Question: Count the number of objects in the diagram.
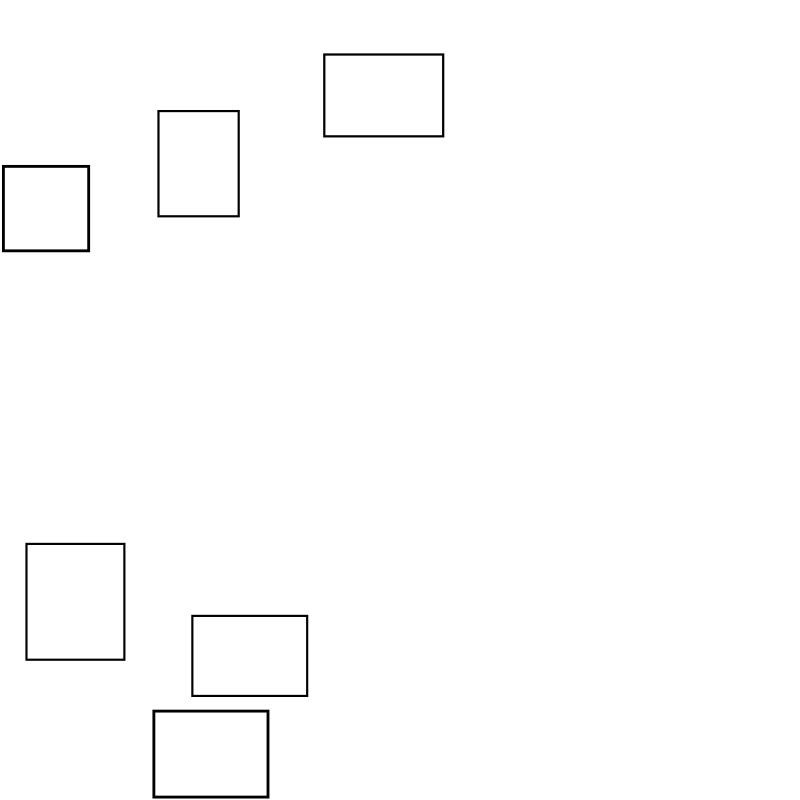
Answer: 6